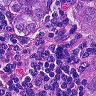
Metastatic tissue present: yes